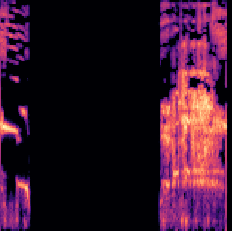
Sound class: Rooster